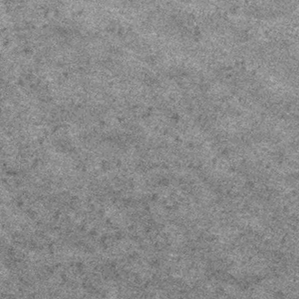
Label: frost